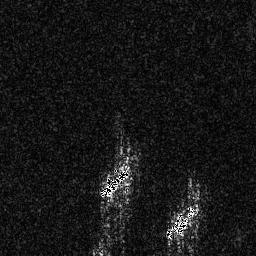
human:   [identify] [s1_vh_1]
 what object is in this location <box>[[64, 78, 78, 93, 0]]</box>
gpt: <ref>1 medium ship at the bottom right</ref>

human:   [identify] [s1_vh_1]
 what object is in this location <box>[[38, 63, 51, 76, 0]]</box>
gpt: <ref>1 medium ship at the center</ref>